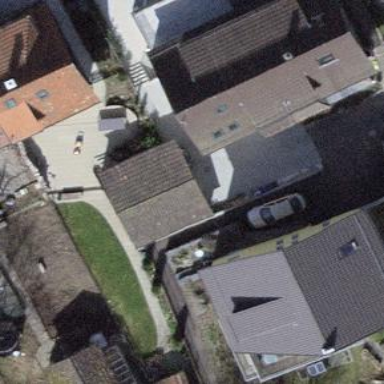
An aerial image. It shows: Group of garages.